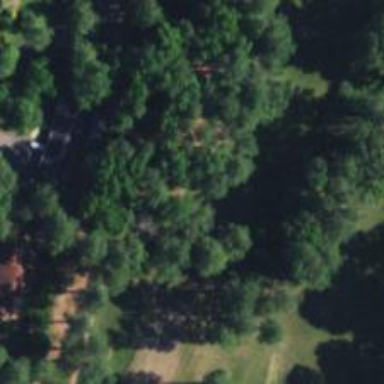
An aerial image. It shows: Path designated for golf carts.